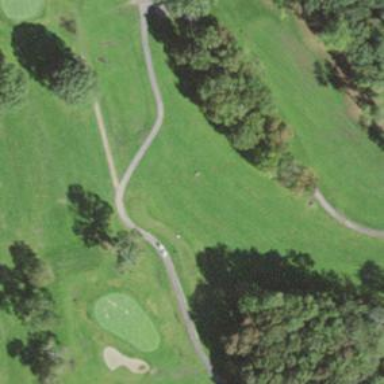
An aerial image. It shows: Grass area designated as golf tee.